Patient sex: M
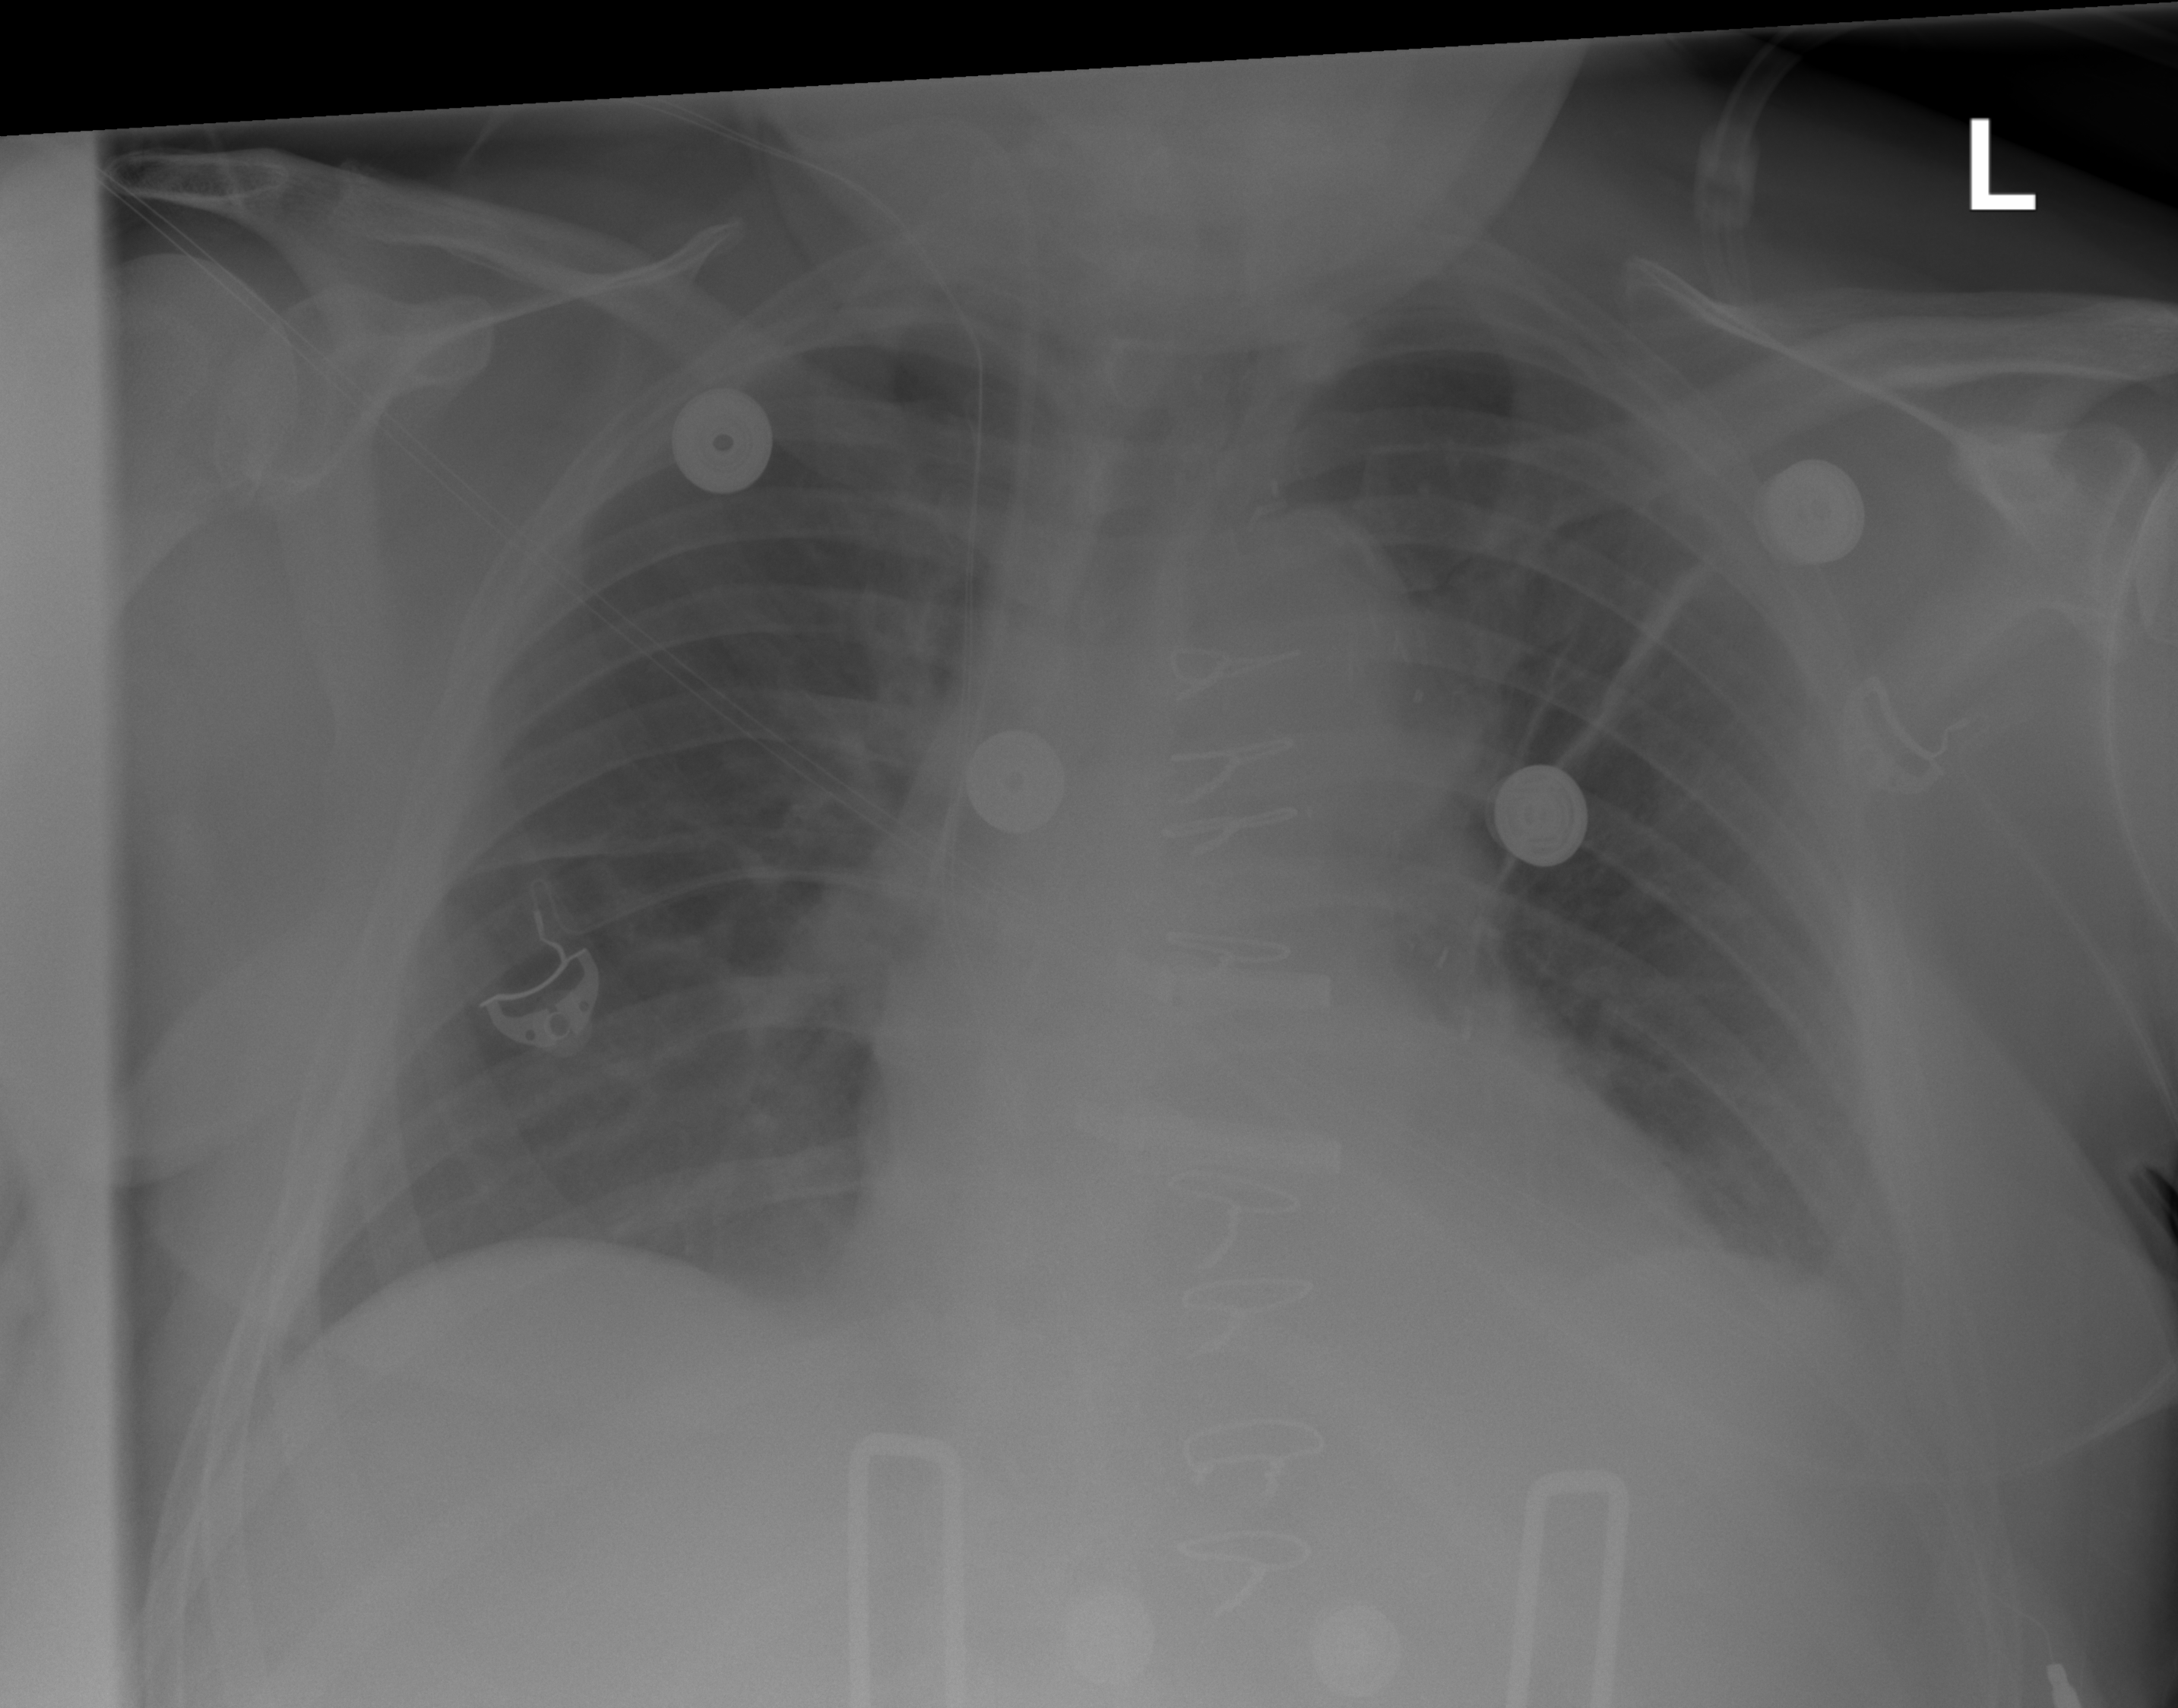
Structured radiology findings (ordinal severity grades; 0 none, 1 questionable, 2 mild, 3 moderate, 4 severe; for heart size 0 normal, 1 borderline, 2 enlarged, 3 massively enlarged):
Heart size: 2
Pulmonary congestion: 0
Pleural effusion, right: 0
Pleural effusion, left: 1
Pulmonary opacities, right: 0
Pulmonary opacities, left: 0
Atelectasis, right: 2
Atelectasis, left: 2